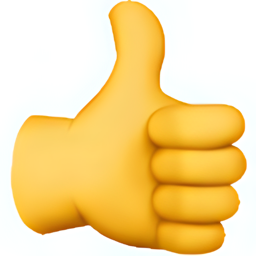
Name: thumbs up sign
Emoji: 👍
Group: People & Body
Sub-group: hand-fingers-closed